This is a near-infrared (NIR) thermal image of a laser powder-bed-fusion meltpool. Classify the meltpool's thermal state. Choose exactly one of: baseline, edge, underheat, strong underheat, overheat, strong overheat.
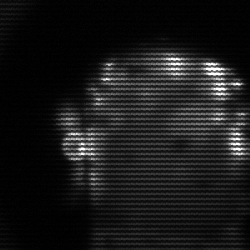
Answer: baseline